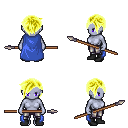
a pixel art fantasy rpg character, female body template, dark elf, purple skin, blue cape, metal pants, gold pixie cut hairstyle, black shoes, spear, four views (front, back, left, right), 2x2 character sprite sheet, small pixel art, hard edges, no anti-aliasing